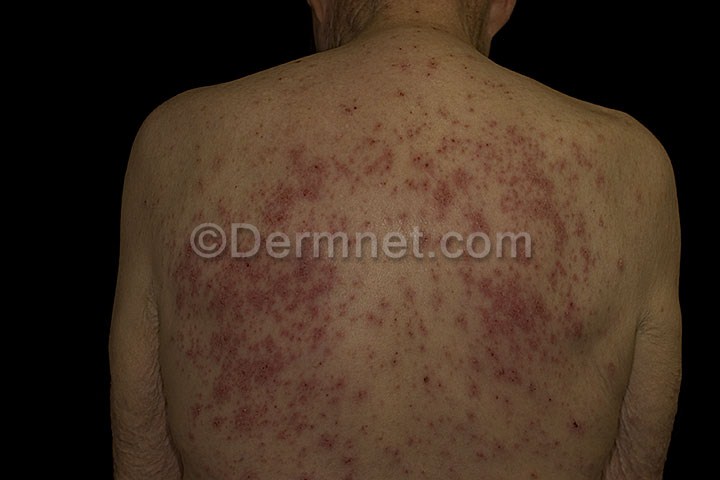
Disease: Eczema Photos